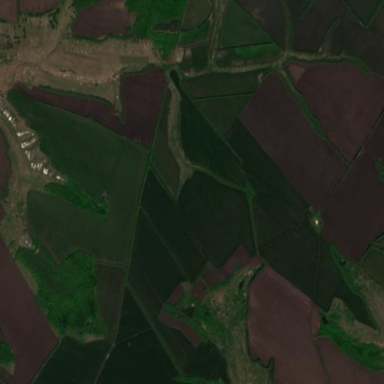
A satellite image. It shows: Picturesque farmland scene.